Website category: book
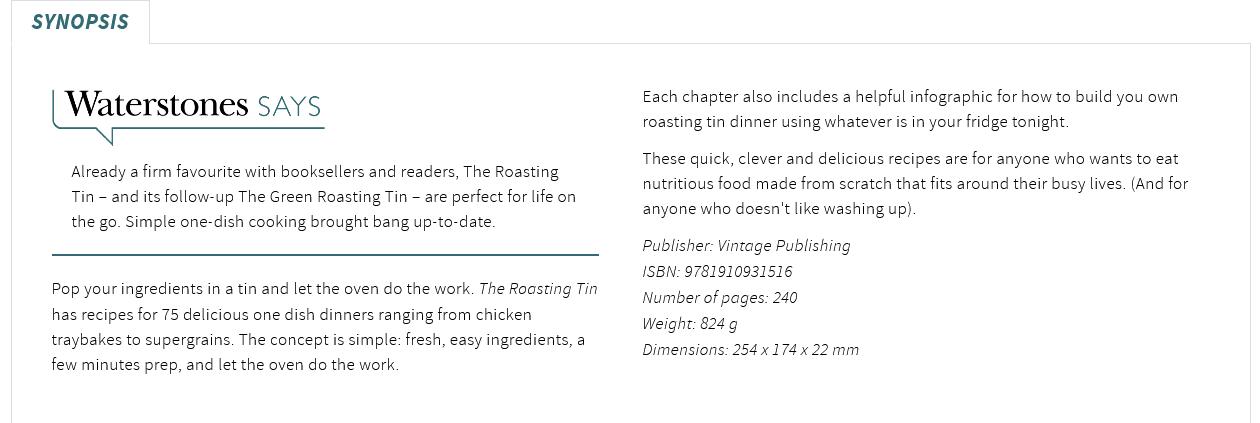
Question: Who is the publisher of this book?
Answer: Vintage Publishing

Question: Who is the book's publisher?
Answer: Vintage Publishing

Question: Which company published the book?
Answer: Vintage Publishing

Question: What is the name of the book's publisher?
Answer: Vintage Publishing

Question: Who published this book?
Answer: Vintage Publishing

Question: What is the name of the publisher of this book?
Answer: Vintage Publishing

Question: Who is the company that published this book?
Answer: Vintage Publishing

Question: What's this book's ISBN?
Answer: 9781910931516

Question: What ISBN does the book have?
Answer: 9781910931516

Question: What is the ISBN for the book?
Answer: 9781910931516

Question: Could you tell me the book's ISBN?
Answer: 9781910931516

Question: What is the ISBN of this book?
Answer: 9781910931516

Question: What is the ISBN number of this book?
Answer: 9781910931516

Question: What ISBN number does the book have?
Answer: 9781910931516

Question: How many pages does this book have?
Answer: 240

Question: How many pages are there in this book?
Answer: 240

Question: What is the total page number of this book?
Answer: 240

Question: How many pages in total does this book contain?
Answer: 240

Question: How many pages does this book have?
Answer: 240

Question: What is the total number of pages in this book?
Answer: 240

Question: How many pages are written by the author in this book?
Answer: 240

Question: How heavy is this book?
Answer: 824 g

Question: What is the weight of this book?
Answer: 824 g

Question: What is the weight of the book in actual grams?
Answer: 824 g

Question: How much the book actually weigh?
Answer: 824 g

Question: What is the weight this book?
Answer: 824 g

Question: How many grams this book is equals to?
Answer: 824 g

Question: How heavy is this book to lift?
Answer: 824 g

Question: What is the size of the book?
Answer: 254 x 174 x 22 mm

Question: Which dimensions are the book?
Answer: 254 x 174 x 22 mm

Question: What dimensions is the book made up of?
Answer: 254 x 174 x 22 mm

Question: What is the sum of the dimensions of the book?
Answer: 254 x 174 x 22 mm

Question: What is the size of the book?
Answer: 254 x 174 x 22 mm

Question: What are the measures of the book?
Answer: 254 x 174 x 22 mm

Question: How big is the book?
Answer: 254 x 174 x 22 mm